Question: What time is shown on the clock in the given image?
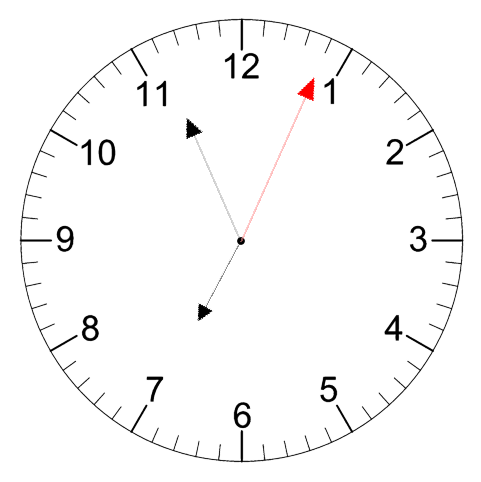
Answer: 06:56:04